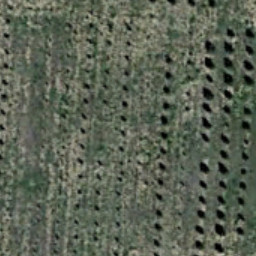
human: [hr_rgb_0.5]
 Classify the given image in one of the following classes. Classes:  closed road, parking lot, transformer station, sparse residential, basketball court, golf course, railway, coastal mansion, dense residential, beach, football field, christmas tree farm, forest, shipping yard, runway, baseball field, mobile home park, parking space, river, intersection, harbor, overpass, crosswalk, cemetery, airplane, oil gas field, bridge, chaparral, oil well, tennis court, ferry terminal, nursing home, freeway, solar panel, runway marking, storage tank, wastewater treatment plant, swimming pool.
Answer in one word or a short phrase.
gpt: christmas tree farm